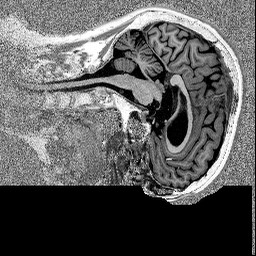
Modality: MP2RAGE
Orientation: sagittal
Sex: female